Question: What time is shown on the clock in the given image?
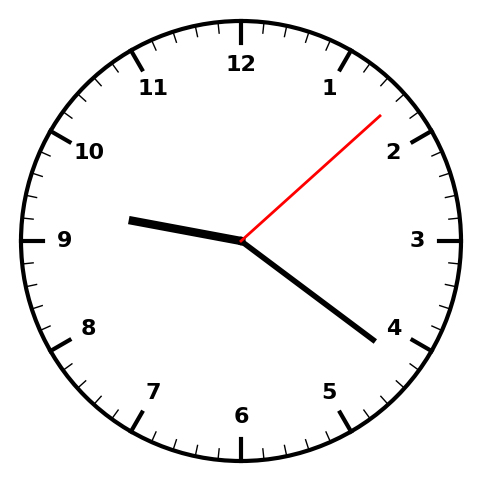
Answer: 09:21:08